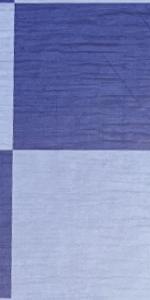
Label: Empty